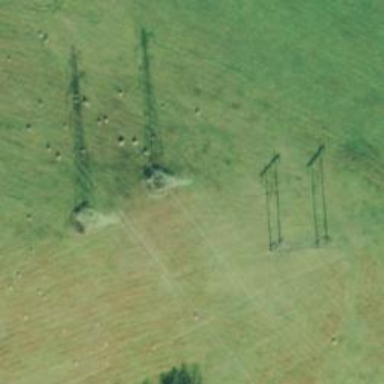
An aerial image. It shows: Lattice structure tower used for power distribution.